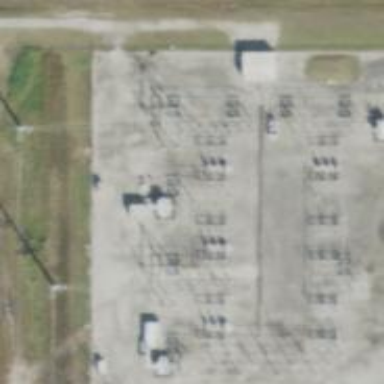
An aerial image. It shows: Distribution power substation secured by fence.